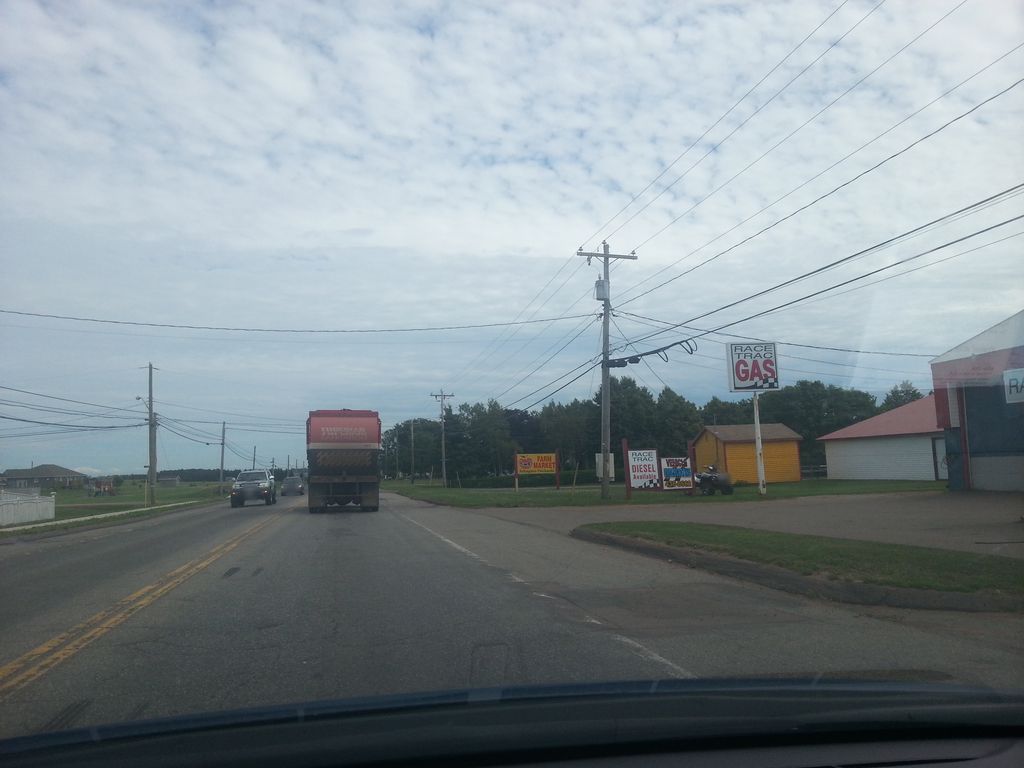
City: charlottetown